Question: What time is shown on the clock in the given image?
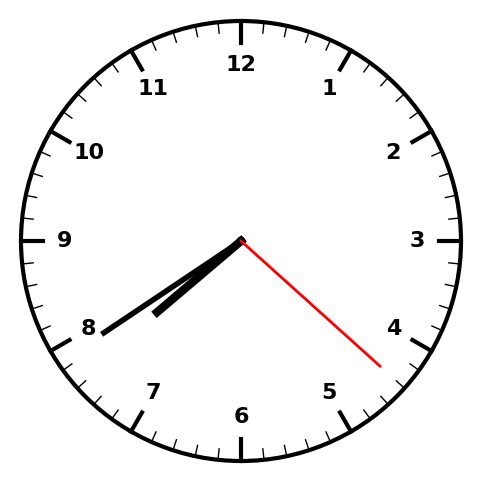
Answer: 07:39:22